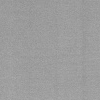
Atmospheric dust classification: dusty